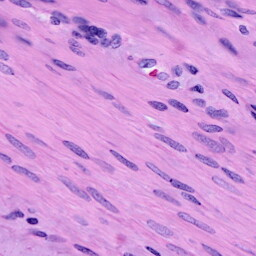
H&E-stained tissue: Cervix